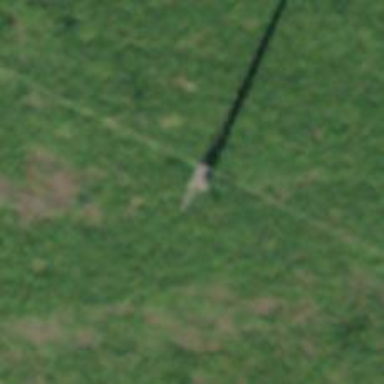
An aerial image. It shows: Power line in the image.